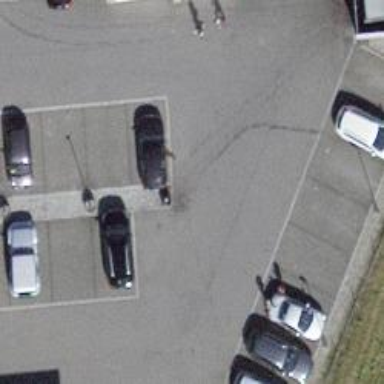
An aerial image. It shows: Parking area.